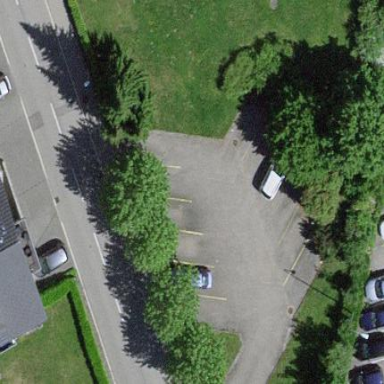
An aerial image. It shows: Paved parking area.